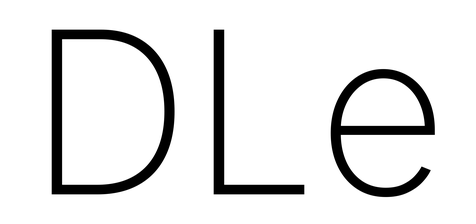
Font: Inter_ExtraLight